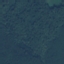
Land use / land cover class: Forest